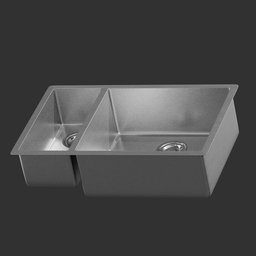
Label: appliances